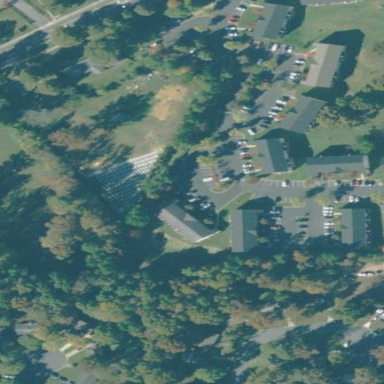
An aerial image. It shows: Cemetery.